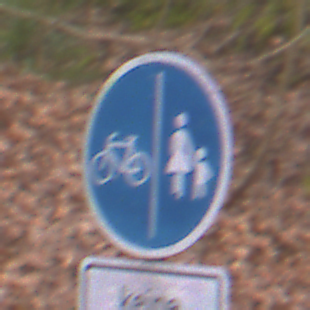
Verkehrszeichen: GetrennterRadUndGehwegRadwegLinks
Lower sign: HinweisDurchVerbaleAngabe4
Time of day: Midday
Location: Outdoor (Nature)
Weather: Overcast
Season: Autumn
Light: Natural